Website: bh-photo
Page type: payment
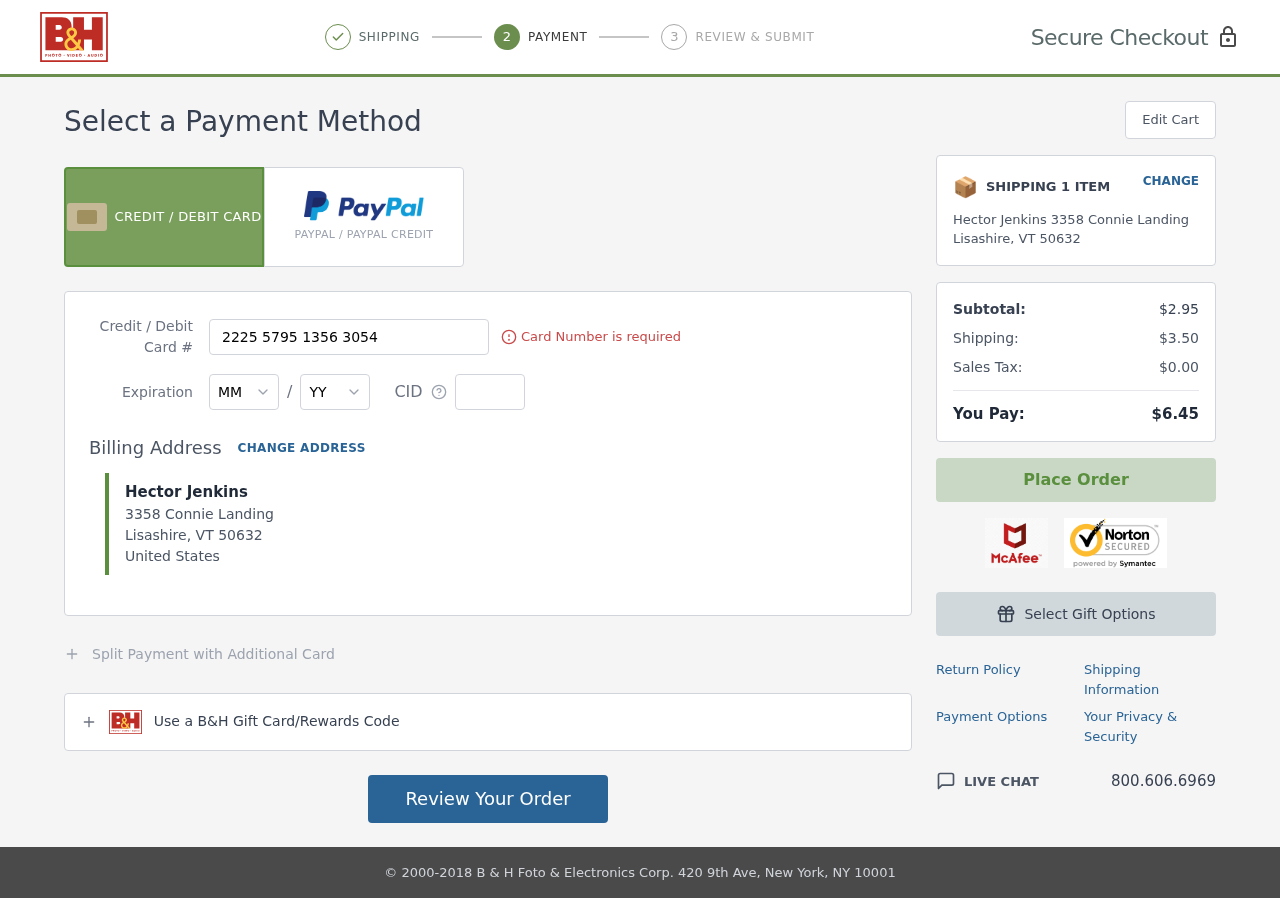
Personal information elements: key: PII_CARD_CVV
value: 657
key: PII_CARD_EXPIRY_MONTH
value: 12
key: PII_CARD_EXPIRY_YEAR
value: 30
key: PII_CARD_NUMBER
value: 2225 5795 1356 3054
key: PII_CITY
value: Lisashire
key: PII_COUNTRY
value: United States
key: PII_FULLNAME
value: Hector Jenkins
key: PII_POSTCODE
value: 50632
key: PII_STATE_ABBR
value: VT
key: PII_STREET
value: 3358 Connie Landing
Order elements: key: ORDER_NUM_ITEMS
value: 1
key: ORDER_SUBTOTAL
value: $2.95
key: ORDER_SHIPPING_COST
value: $3.50
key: ORDER_TAX
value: $0.00
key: ORDER_TOTAL
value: $6.45